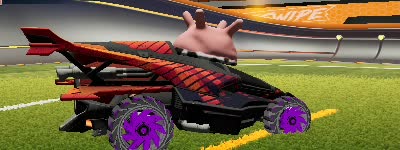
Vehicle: aftershock